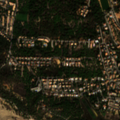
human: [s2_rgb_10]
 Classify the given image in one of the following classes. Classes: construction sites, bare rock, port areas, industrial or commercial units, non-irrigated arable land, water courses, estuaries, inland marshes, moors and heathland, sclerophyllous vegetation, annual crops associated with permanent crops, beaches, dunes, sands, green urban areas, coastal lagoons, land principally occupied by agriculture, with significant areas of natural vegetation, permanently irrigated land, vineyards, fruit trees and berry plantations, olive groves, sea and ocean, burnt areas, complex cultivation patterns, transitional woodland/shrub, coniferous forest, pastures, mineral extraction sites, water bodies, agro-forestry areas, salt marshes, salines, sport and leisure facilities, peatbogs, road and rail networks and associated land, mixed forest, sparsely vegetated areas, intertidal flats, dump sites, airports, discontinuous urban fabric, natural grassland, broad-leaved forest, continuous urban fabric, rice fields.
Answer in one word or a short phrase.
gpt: sport and leisure facilities, coniferous forest, beaches, dunes, sands, salt marshes